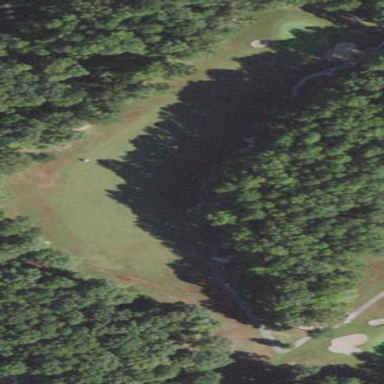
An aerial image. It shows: Rough grassy area used for golf.